Question: I want to create a UI like the on in Mint.com app. Is it a UIScrollView with UITableView cells in it?
Notice how each block/cell has multiple data values in it.

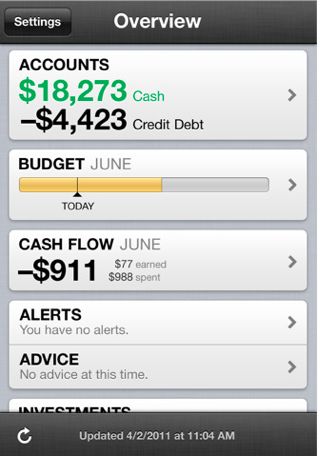
Answer: This is a 'UITableView' with 'UITableViewStyleGrouped' and multiple sections. The spacing between sections appears to be increased from the default value.
The cell backgrounds have a slight gradient added to give them depth. Each section appears to have a different custom layout of labels, and, in the one case, a custom slider-like object. The object on the right is a standard 'UITableViewCellAccessoryDetailDisclosureButton'.
You can achieve similar effects by subclassing 'UITableViewCell'.